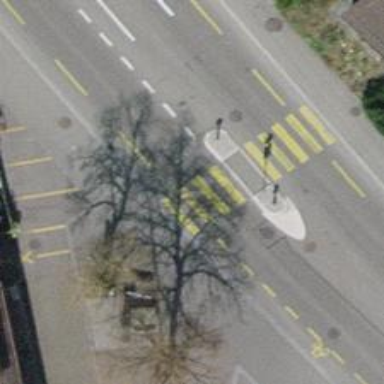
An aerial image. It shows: Marked crossing with pedestrian island.